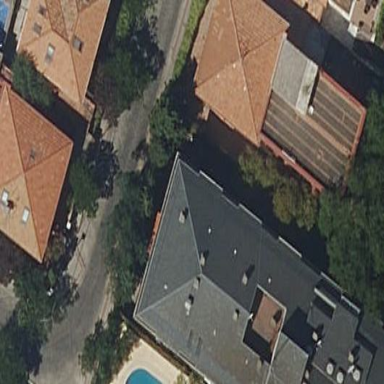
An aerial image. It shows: Building that serves as nursing home.